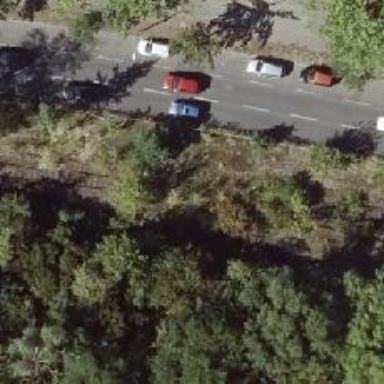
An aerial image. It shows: Disused railway spur service.